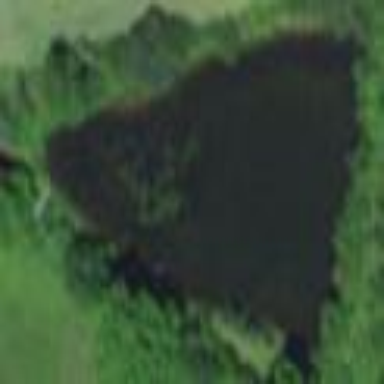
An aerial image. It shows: Pond surrounded by natural water.